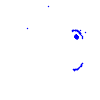
Particle: pion